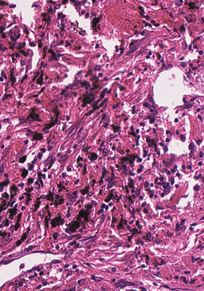
Tumor epithelial tissue: no
Tumor-associated stroma tissue: yes
Normal tissue: no